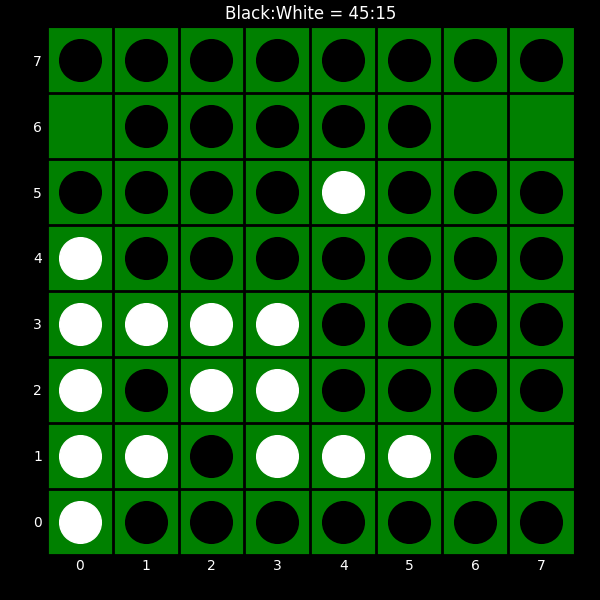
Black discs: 45
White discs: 15